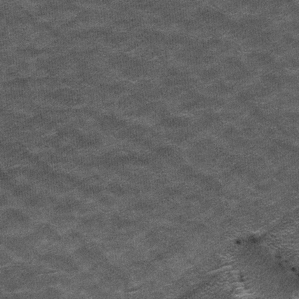
Label: frost